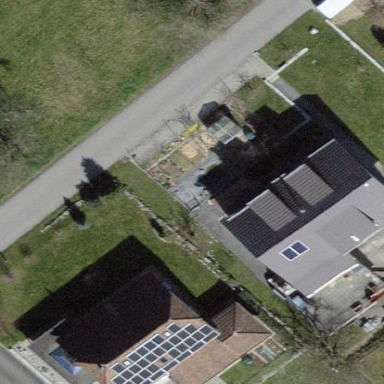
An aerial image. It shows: Detached building.